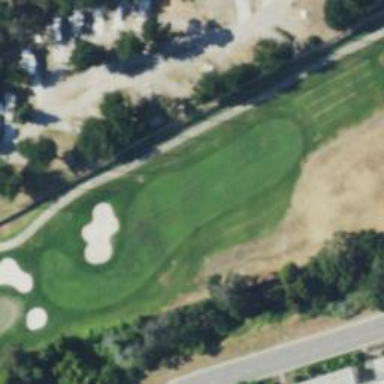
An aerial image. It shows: Golf fairway surrounded by grass.